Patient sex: F
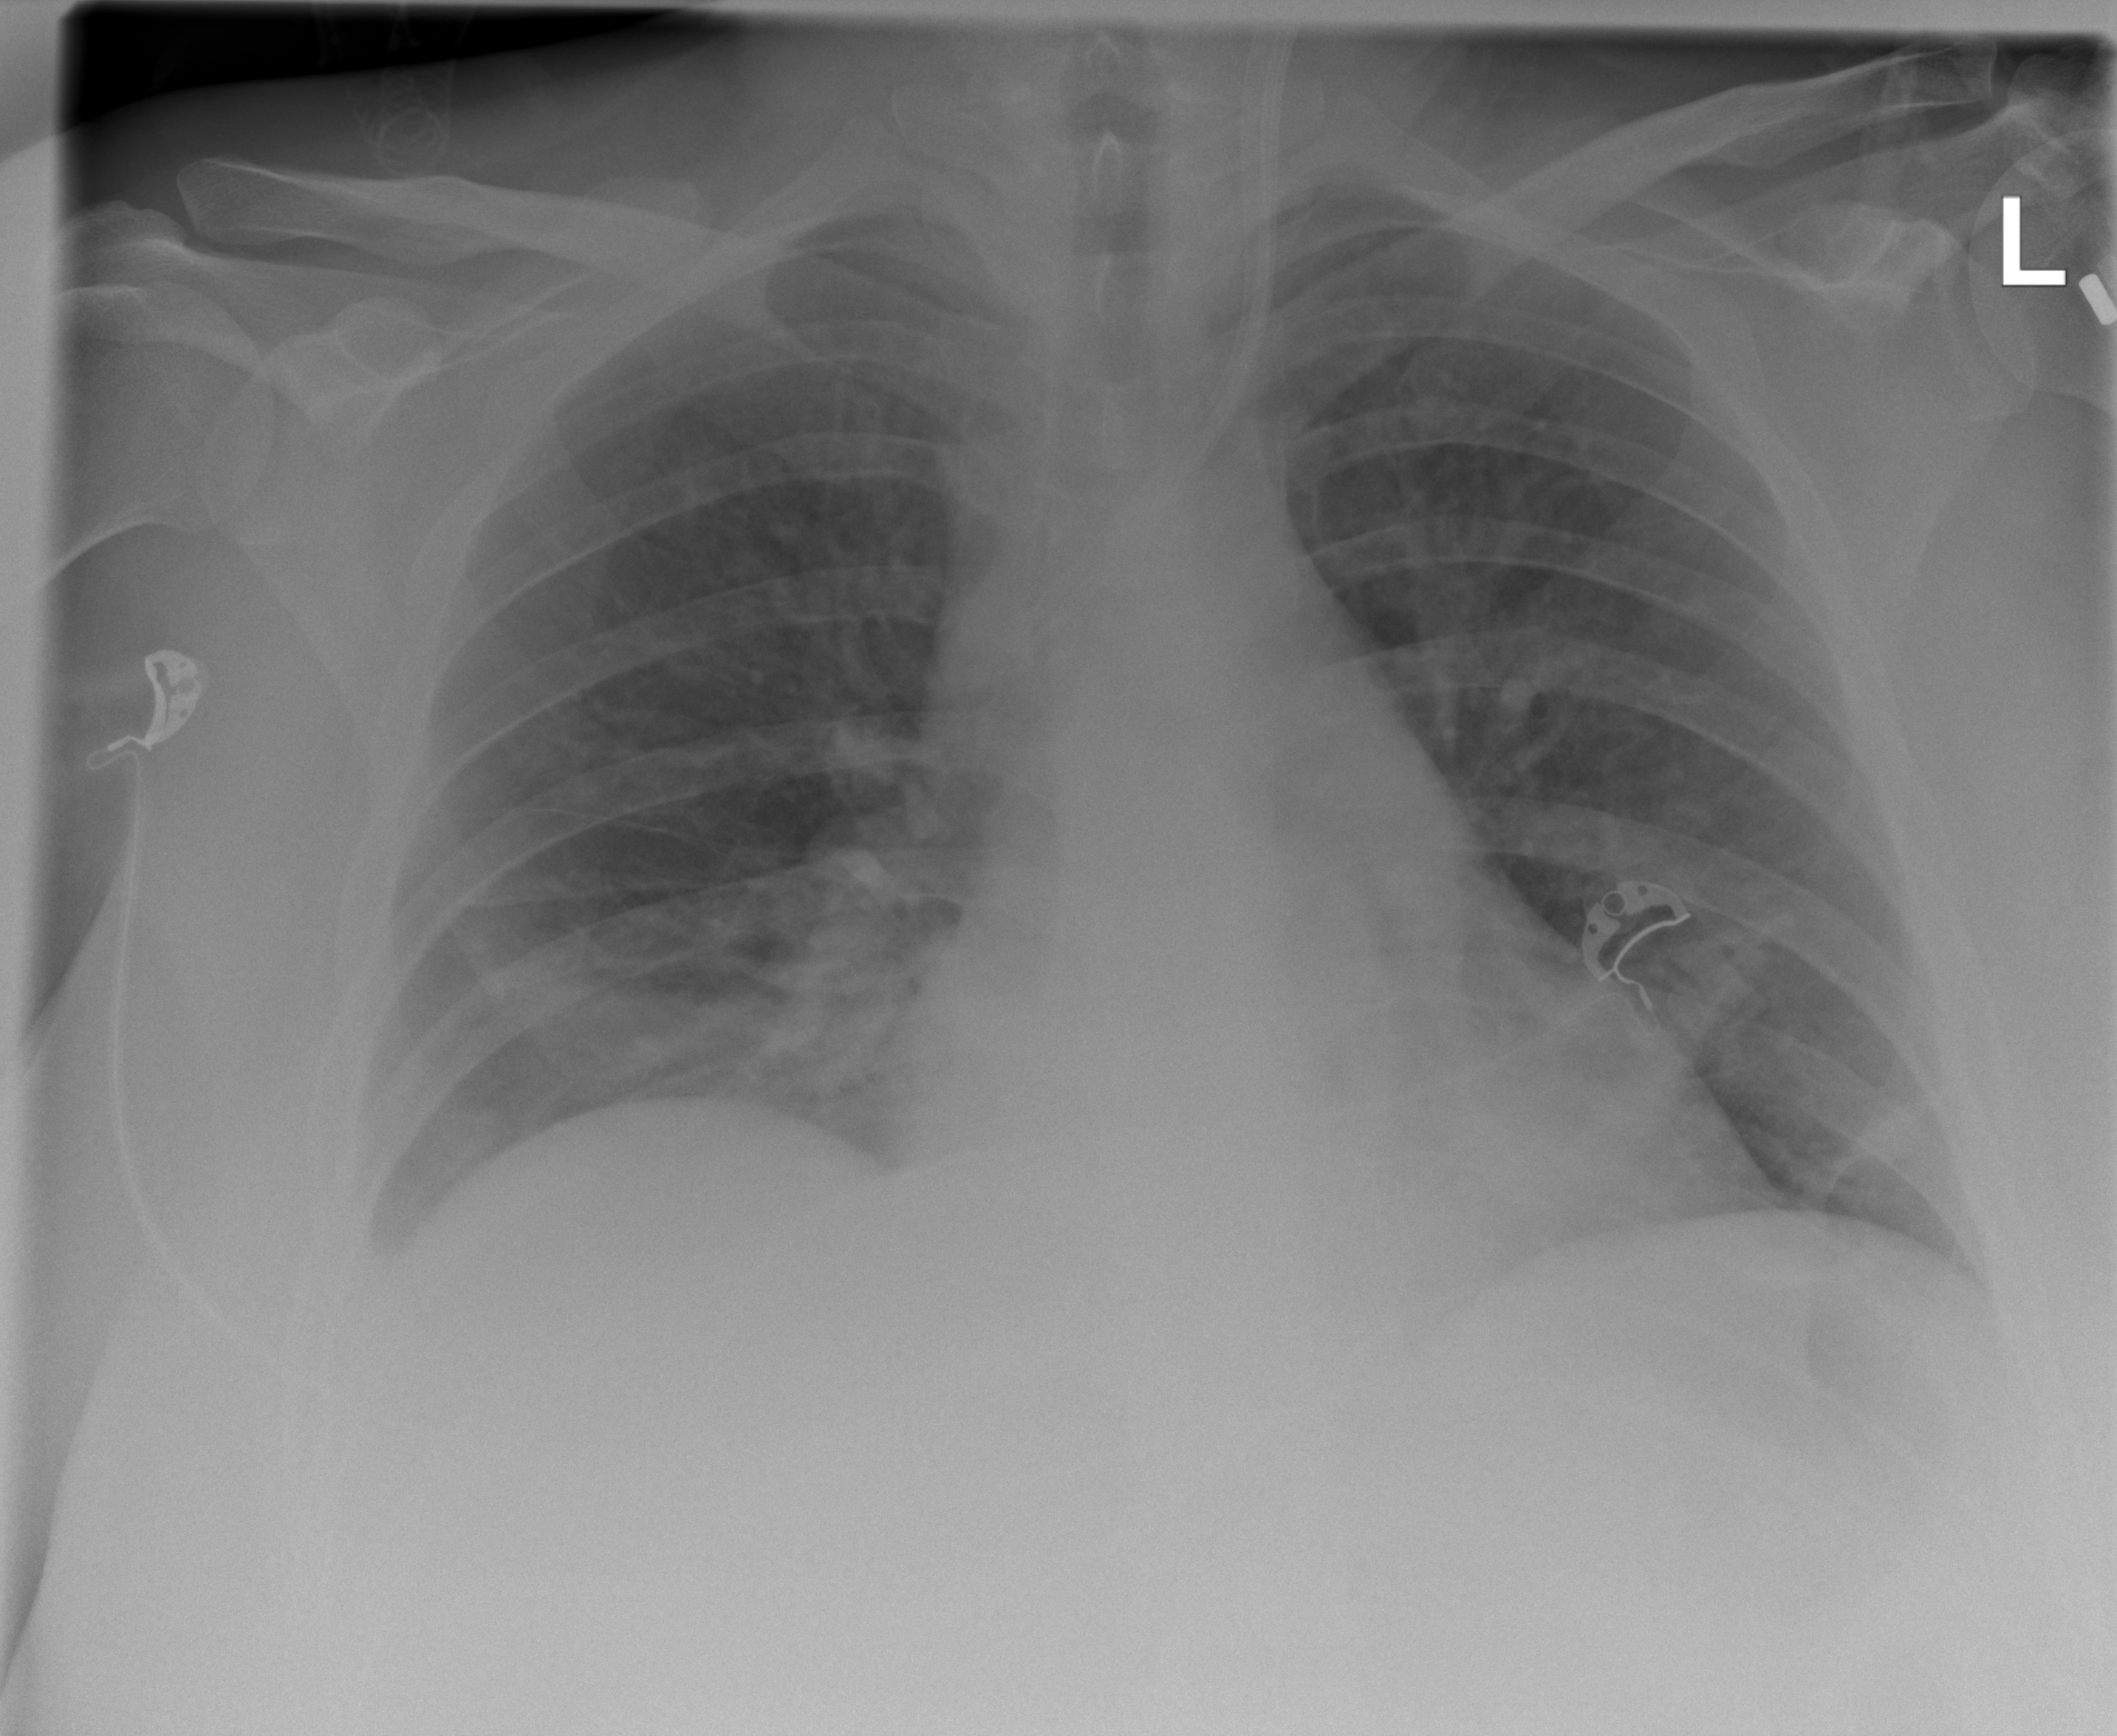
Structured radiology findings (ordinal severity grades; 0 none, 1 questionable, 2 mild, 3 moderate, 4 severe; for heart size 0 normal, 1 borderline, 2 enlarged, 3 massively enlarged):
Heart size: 2
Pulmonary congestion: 2
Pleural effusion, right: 2
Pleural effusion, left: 0
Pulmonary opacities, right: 2
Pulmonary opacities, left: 1
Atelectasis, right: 2
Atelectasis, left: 0